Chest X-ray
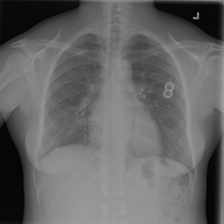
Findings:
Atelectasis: negative
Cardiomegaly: negative
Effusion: negative
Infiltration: negative
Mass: negative
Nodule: negative
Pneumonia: negative
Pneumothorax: negative
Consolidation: negative
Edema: negative
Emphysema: negative
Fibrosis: negative
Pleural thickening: negative
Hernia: negative